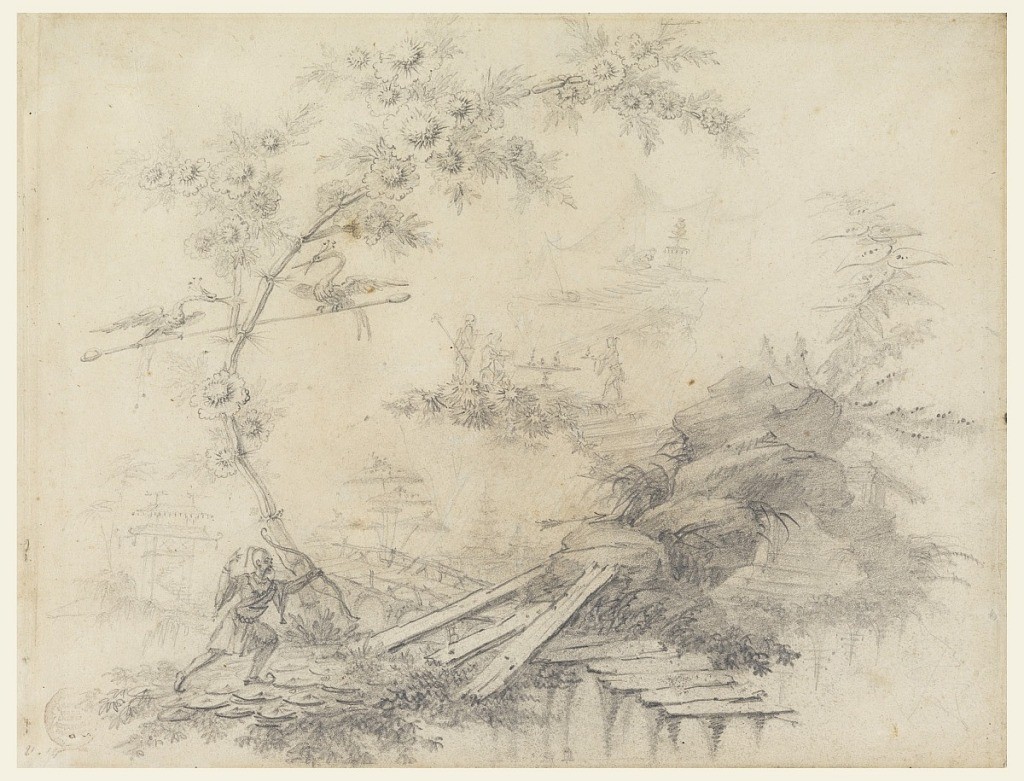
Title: Chinoiserie Fantasy
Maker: Jean-Baptiste Pillement, French, 1728–1808
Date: ca. 1780
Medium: Graphite on laid paper
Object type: Drawing
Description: A tree with two birds upon a pole is shown at left.  A Chinese man with a bow is running at its base toward some decayed planks leading to rock.  Motifs of Chinoiserie landscapes are distributed in the middle distance, in the center of which a Mandarin gets his tea on top of a tree.  The zigzag boardwalk leads on from there toward a tent with worshippers before an altar.